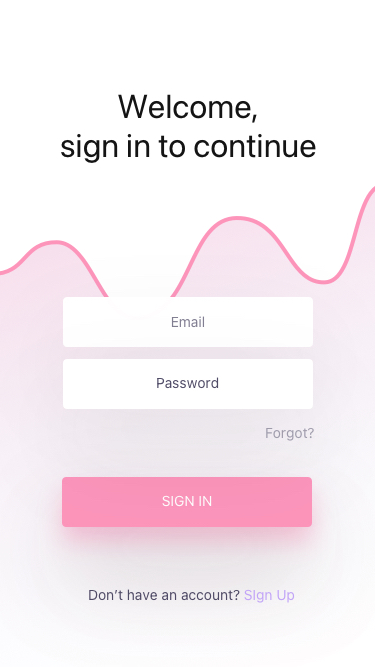
Text in this UI design:
Welcome,
sign in to continue
Email
Forgot?
Password
Don’t have an account? SIgn Up